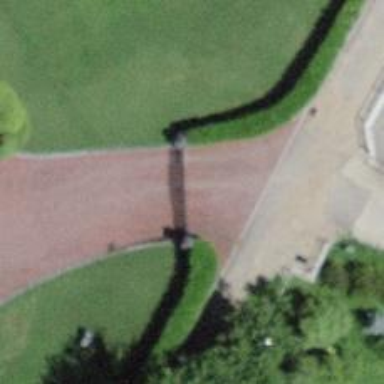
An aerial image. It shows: Gate.